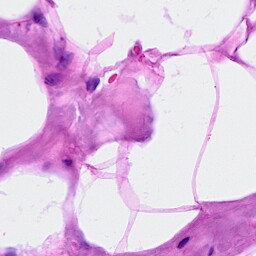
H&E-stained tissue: Breast